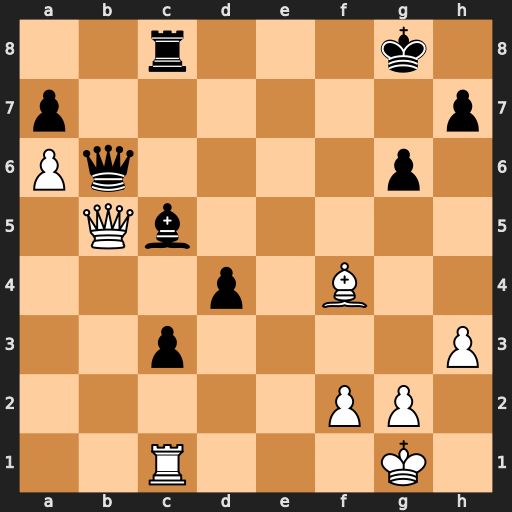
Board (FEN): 2r3k1/p6p/Pq4p1/1Qb5/3p1B2/2p4P/5PP1/2R3K1
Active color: w
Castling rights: -
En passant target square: -
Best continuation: Qc4+ Kg7 Be5+ Kf8 Bxd4